Question: I'm working with DSpace 4.2 xmlui Mirage theme. I want to hide the from the search results page.

By inspecting the DRI document of the page I found that the Communities and Collections results are added as:
'''
<list id="aspect.discovery.SimpleSearch.list.comm-coll-result-list" n="comm-coll-result-list">
'''
So I tried over-riding the template in the 'xsl' file of the theme.
'''
<xsl:template match="dri:list[@id='aspect.discovery.SimpleSearch.list.comm-coll-result-list']">
<!-- Over ride / remove the recent submissions box-->
</xsl:template>
'''
But no change is reflected in the page. Am I doing something wrong here? I was able to hide the default search box in a similar manner by over-riding the template generating it's corresponding div.I noticed that the 'list' item I want to hide is contained within another 'div'. Is is not possible to over-ride a DRI element unless its tag is 'div'?
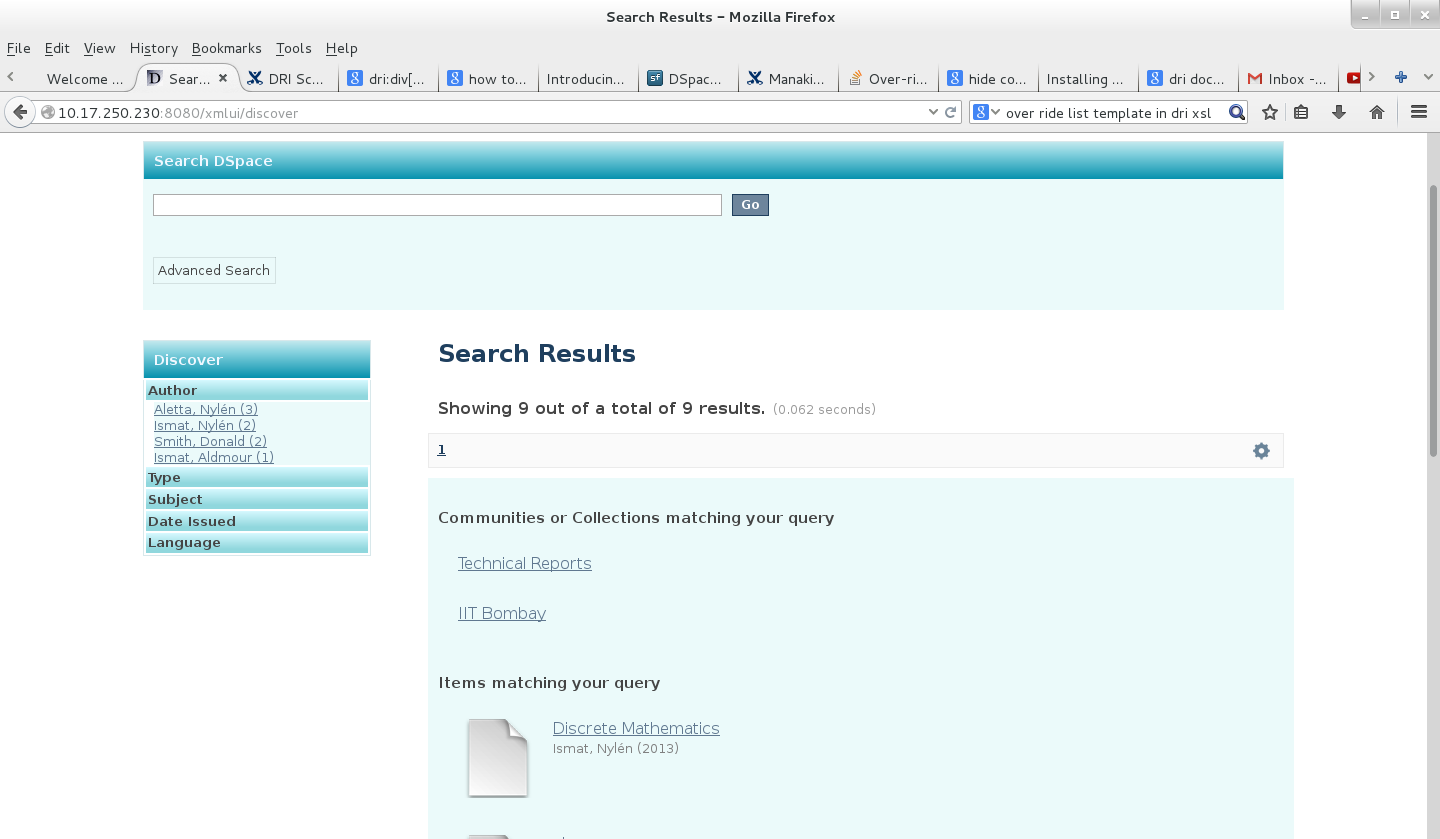
Answer: You can also add a <URL> in your [dspace]/config/spring/api/discovery.xml.
> Default filter queries are applied on all search operations & sidebarfacet clicks. One useful application of default filter queries is ensuring that all returned results are items. .
Relevant lines <URL>, note that this is disabled by default. Uncomment to make this work.
'''
<property name="defaultFilterQueries">
<list>
<value>search.resourcetype:2</value>
</list>
'''
Hope this help.
Copy the:
'''
<property name="defaultFilterQueries">
<list>
<value>search.resourcetype:2</value>
</list>
<property>
'''
in the '<bean id="homepageConfiguration" class="org.dspace.discovery.configuration.DiscoveryConfiguration" scope="prototype">' because it overrides the defaultConfiguration as stated in this <URL>.